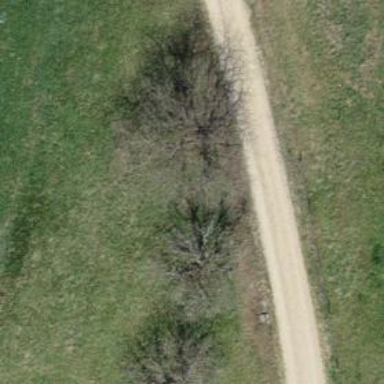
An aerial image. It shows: Broadleaved tree with lush leaves.